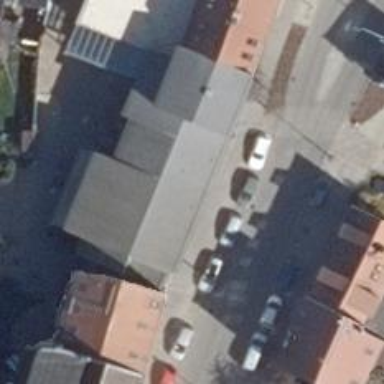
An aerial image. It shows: Kindergarten.